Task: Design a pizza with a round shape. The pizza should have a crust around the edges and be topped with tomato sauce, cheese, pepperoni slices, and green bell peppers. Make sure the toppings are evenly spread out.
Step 101:
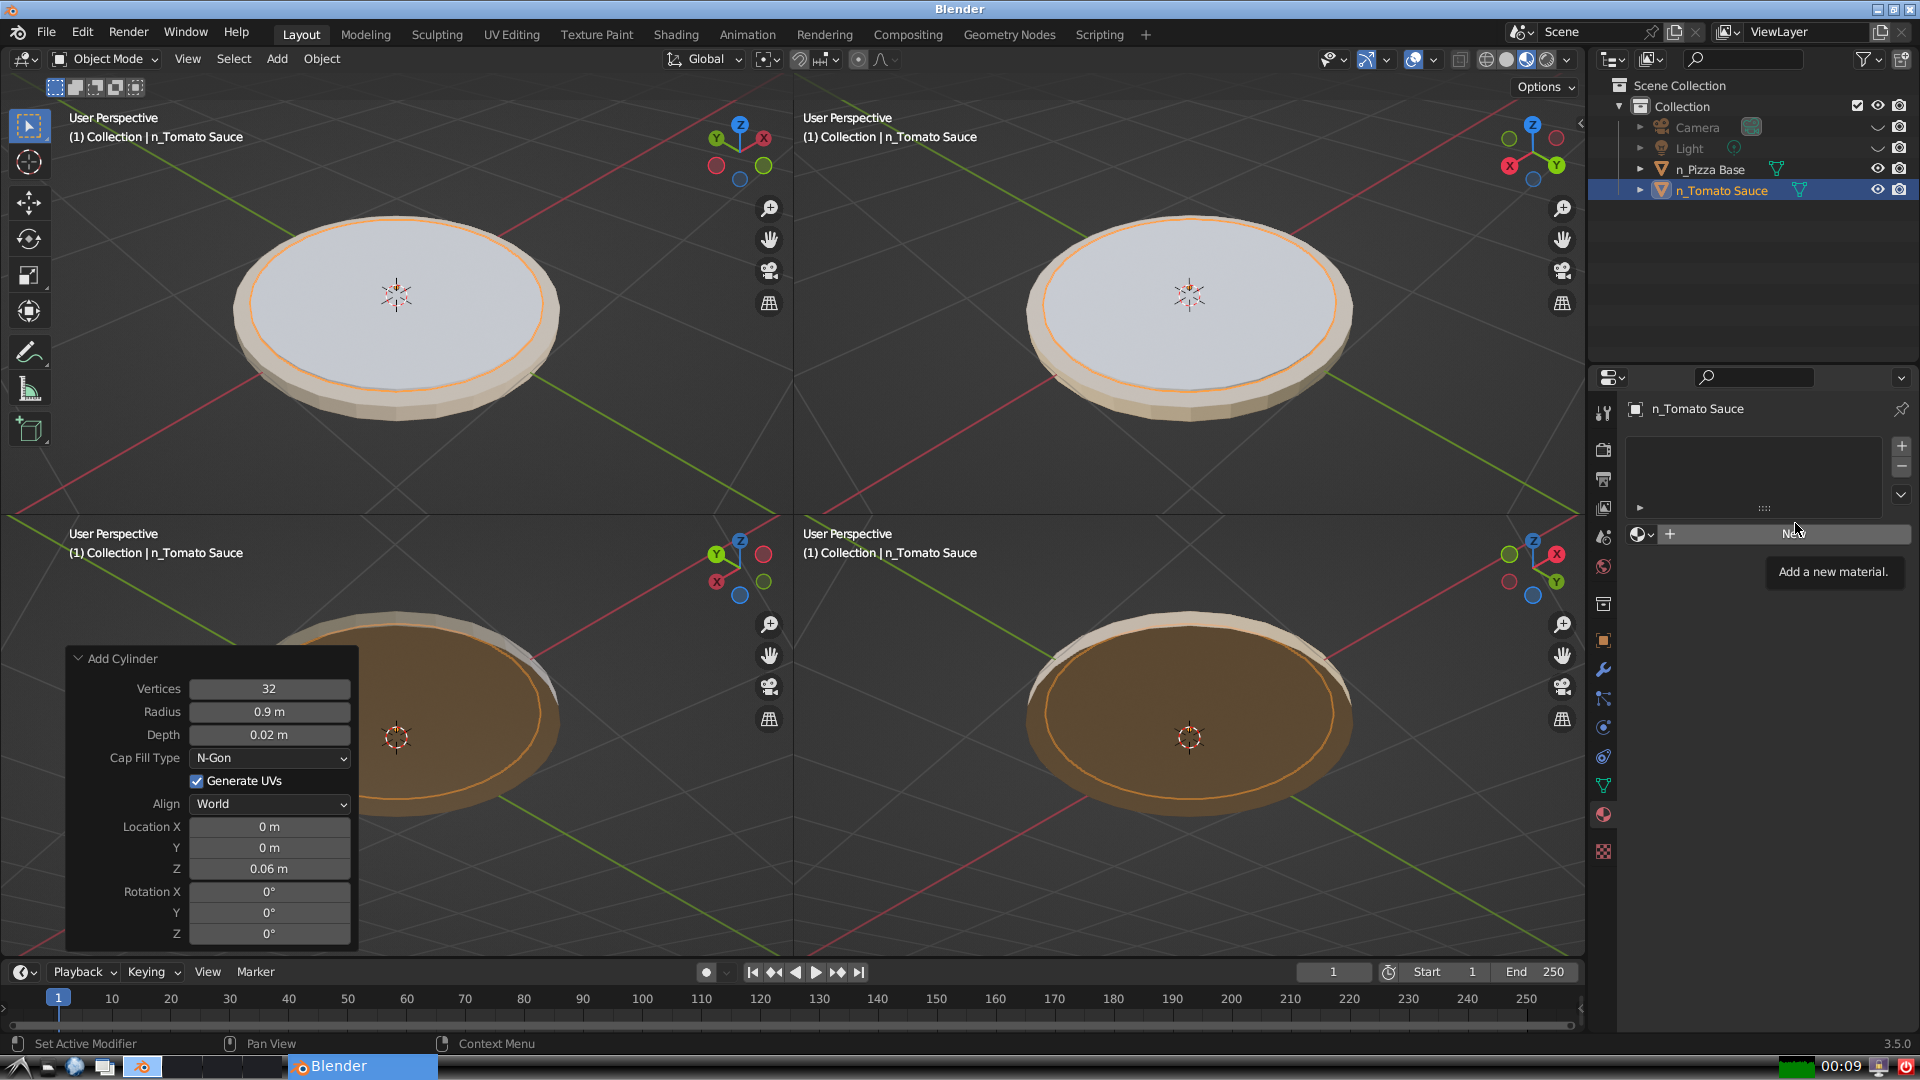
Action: click: no